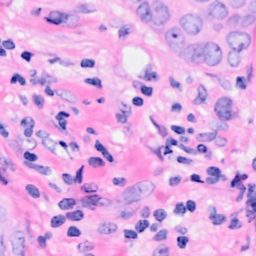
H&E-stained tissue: Breast